Field crop: maize
Growth stage: 1
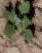
Species: chenopodium